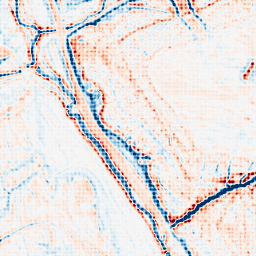
Category: multiscale
Decomposition family: dog_multiscale
Decomposition parameters: sigma_ratio: 1.4
n_scales: 5
base_sigma: 0.5
Upsampling method: sinc_blackman
Upsampling parameters: scale: 4
kernel_size: 4
Upsampling scale: 4